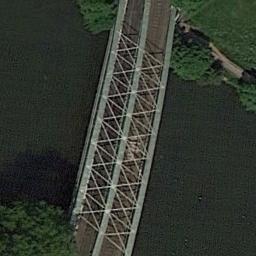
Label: bridge